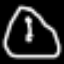
Label: clock